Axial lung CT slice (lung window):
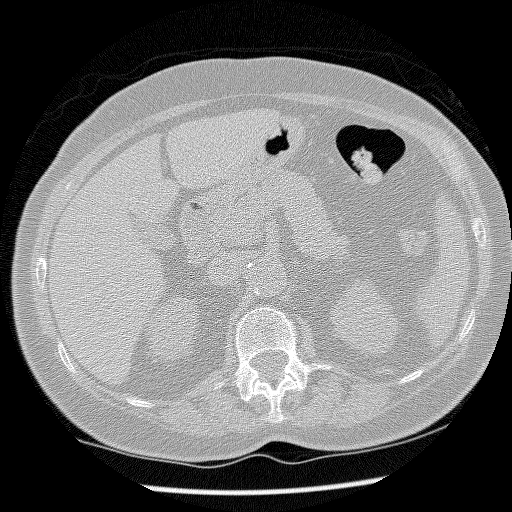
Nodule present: no